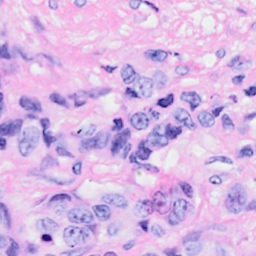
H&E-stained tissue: Breast